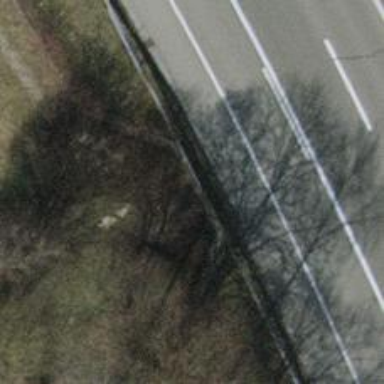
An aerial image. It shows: Tunnel.